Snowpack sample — Loveland Pass, Silver Plume, Colorado, USA (2/11/26, 12:00 PM MST)
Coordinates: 39.663, -105.886
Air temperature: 35 °F
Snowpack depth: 82 cm
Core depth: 30 cm
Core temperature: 23 °F
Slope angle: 13°, slope face: 12°
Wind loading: high
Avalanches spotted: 1
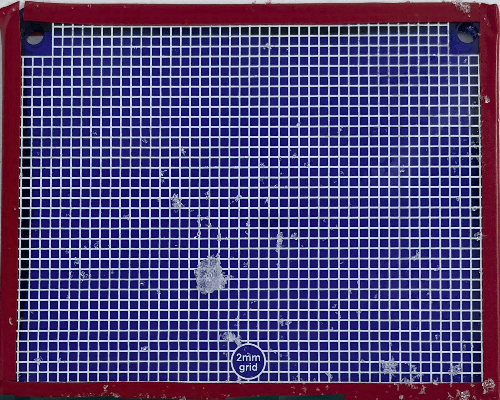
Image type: profile
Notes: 1 small avalanche spotted on the north side of the bowl, lots of wind loading